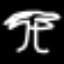
Label: palm tree